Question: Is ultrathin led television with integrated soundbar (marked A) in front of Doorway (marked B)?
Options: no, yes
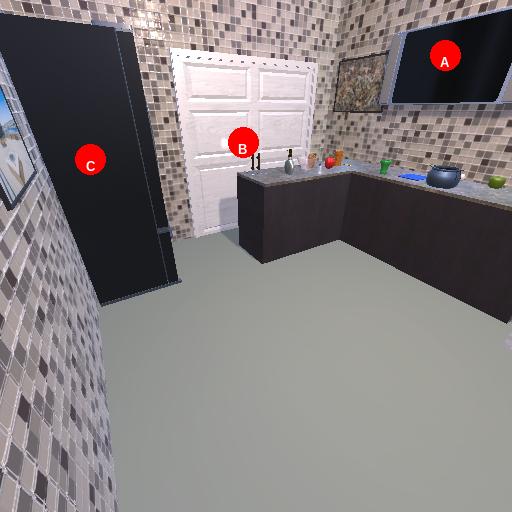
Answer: no